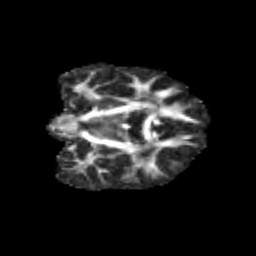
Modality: FA
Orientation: coronal
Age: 12
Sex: female
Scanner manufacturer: siemens
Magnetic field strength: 3 T
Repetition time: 3.8 s
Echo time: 0.07 s